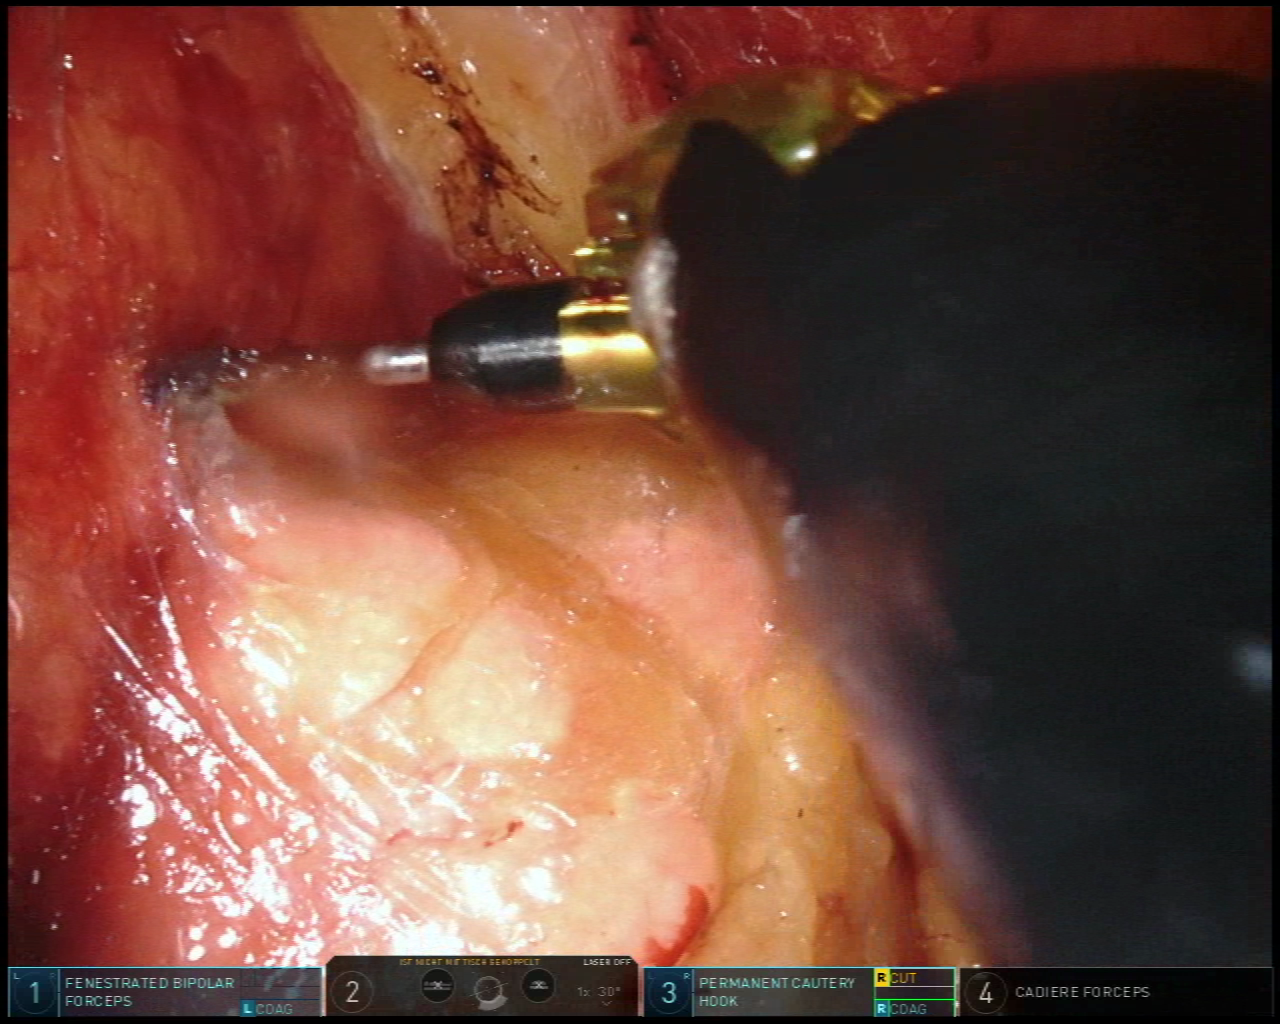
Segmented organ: pancreas
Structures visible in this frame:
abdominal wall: no
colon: no
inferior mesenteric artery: no
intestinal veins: no
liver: no
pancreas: yes
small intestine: no
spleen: no
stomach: no
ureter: no
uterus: no
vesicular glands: no